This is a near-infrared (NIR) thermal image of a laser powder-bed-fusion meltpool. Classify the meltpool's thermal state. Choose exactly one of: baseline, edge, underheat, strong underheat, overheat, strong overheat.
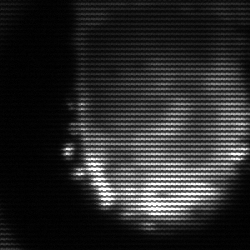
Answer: baseline